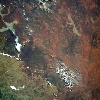
Label: land